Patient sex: M
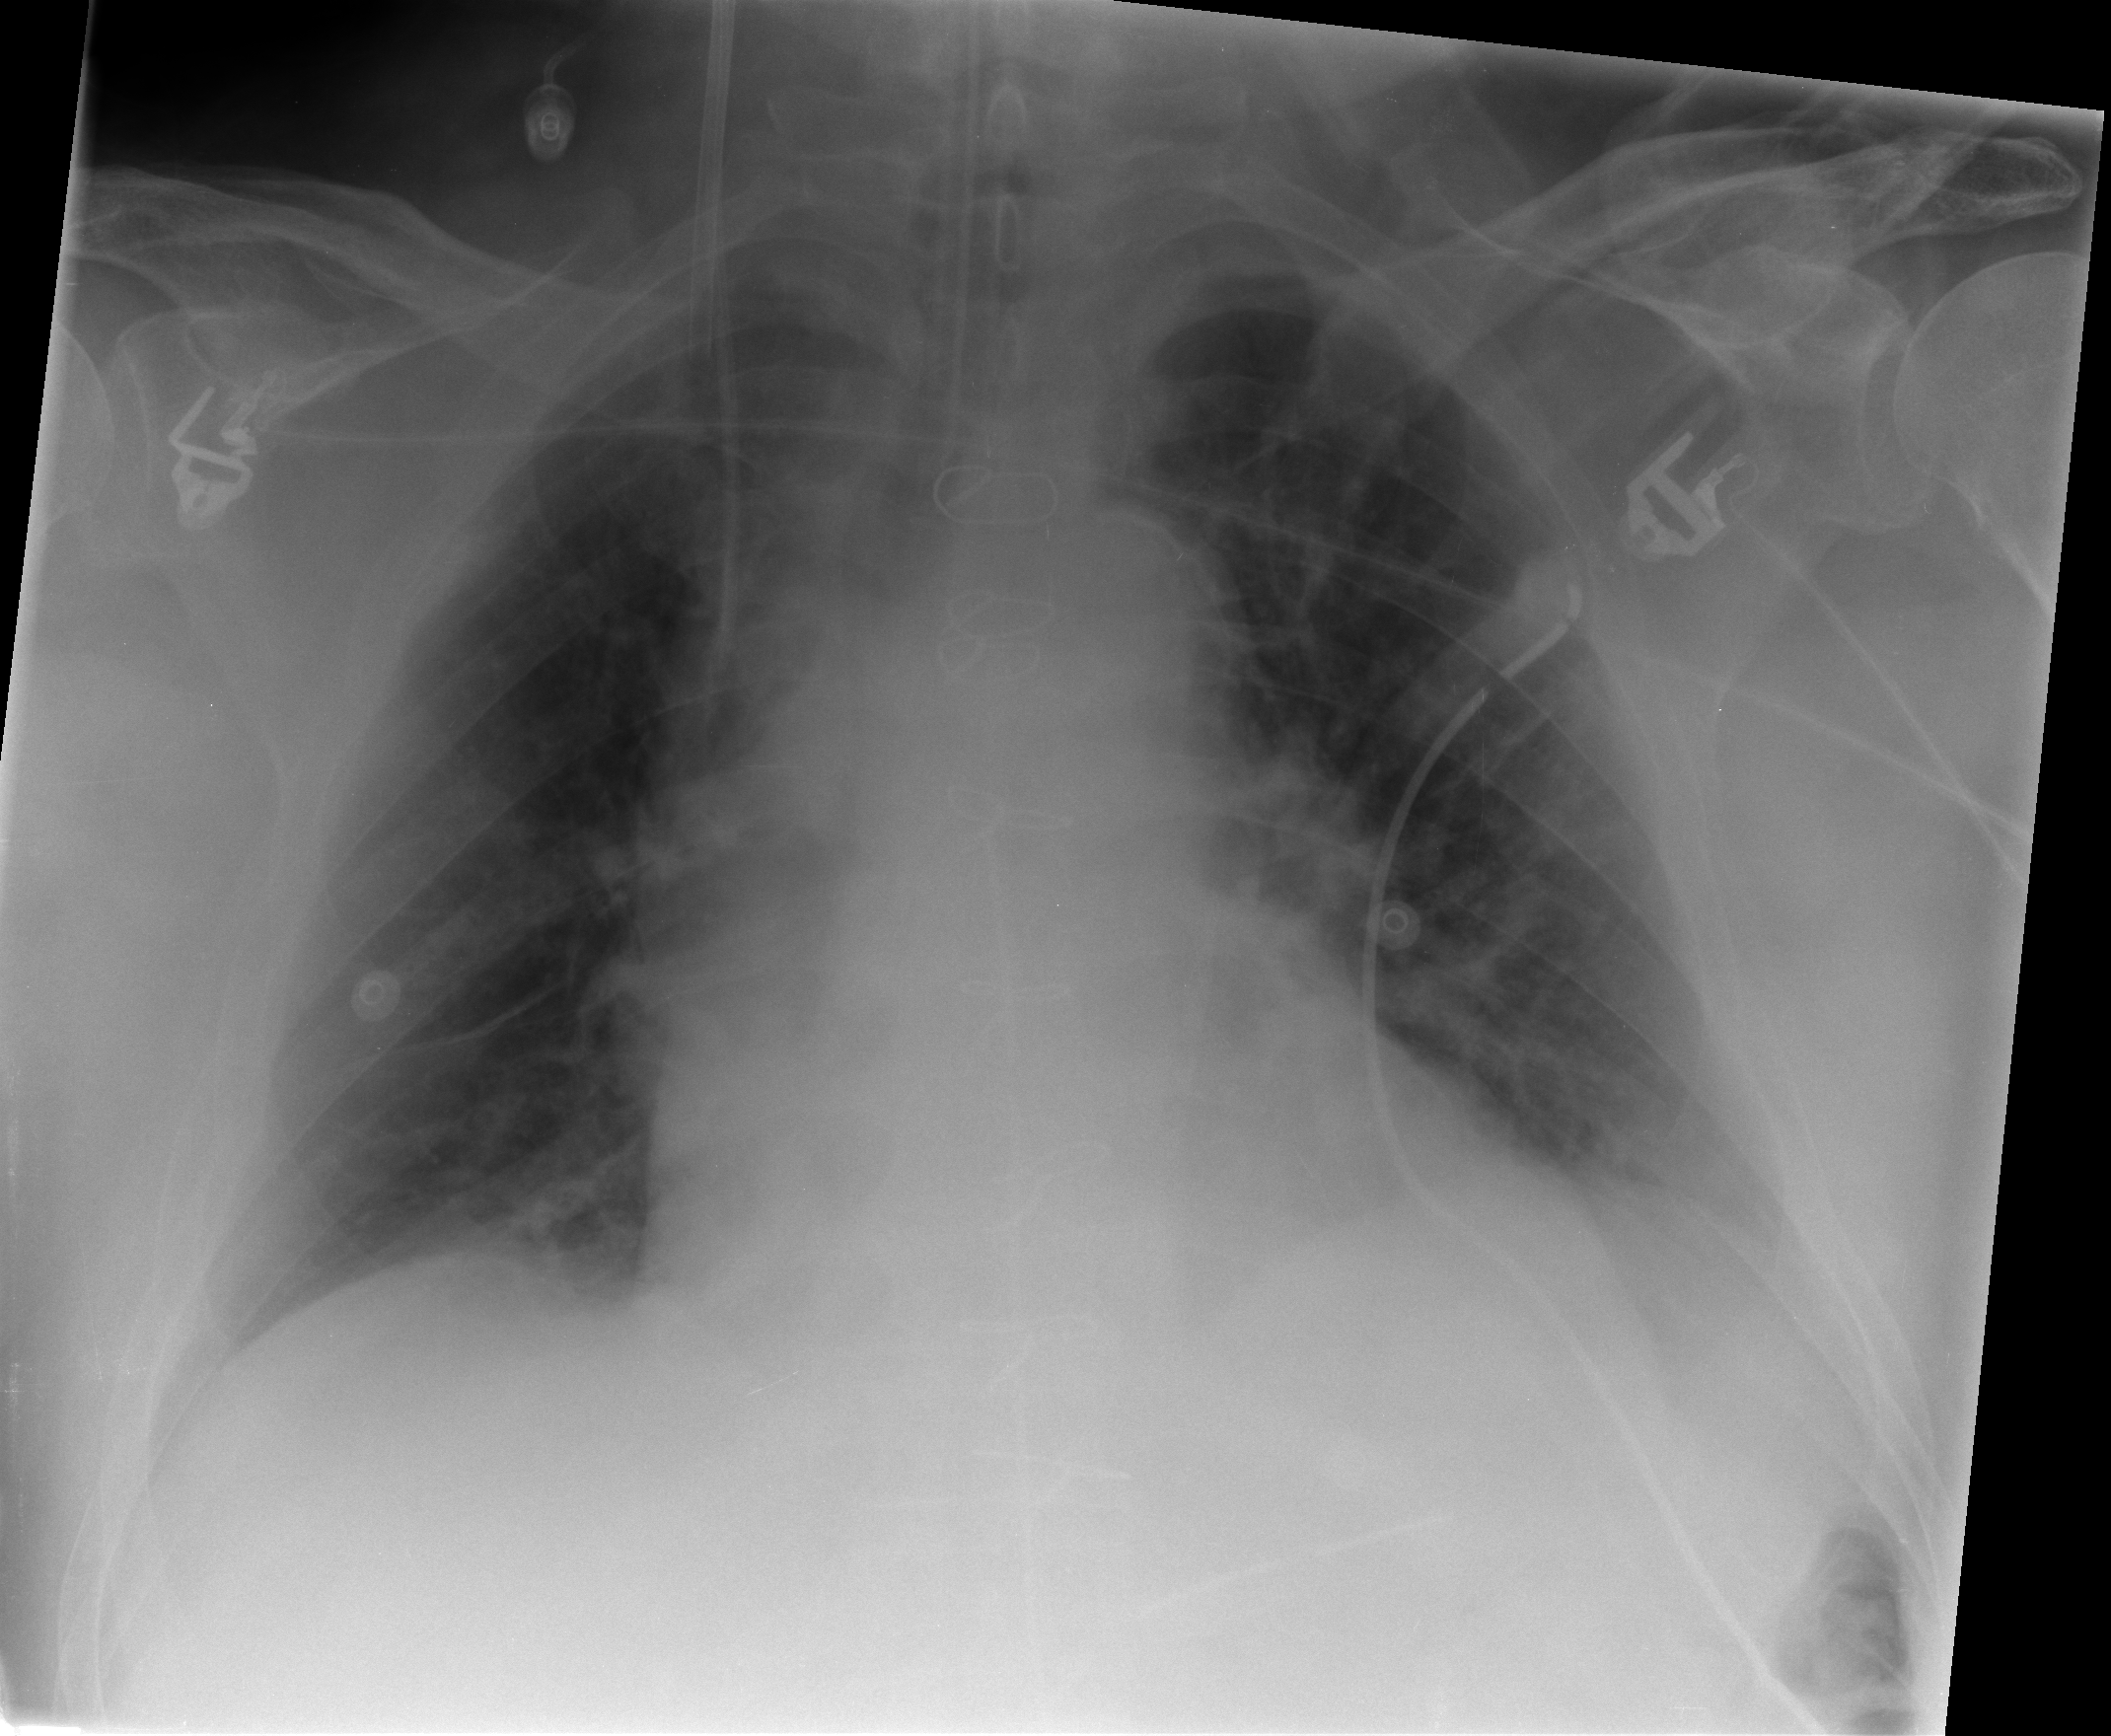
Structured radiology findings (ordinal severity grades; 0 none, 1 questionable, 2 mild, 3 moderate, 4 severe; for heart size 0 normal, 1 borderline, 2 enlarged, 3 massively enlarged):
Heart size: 2
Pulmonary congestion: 1
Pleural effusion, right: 1
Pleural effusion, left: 1
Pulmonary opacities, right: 0
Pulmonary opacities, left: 0
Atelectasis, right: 1
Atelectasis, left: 1